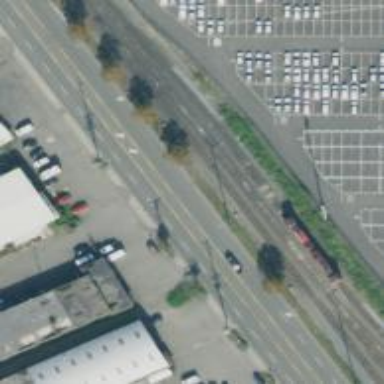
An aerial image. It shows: Railway yard.